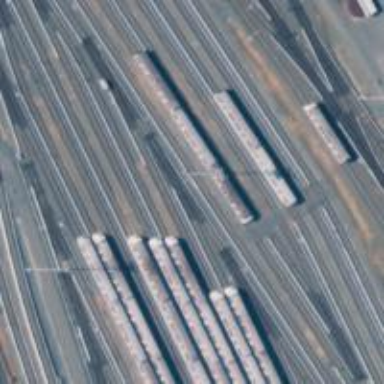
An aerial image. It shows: Electrified rail service yard.